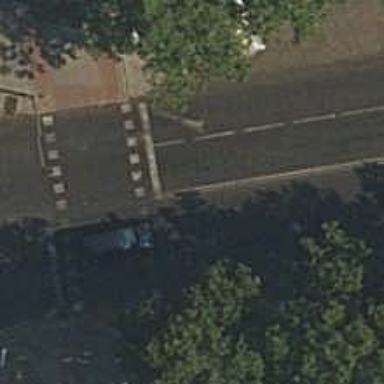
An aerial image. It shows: Road with traffic signals for signaling.